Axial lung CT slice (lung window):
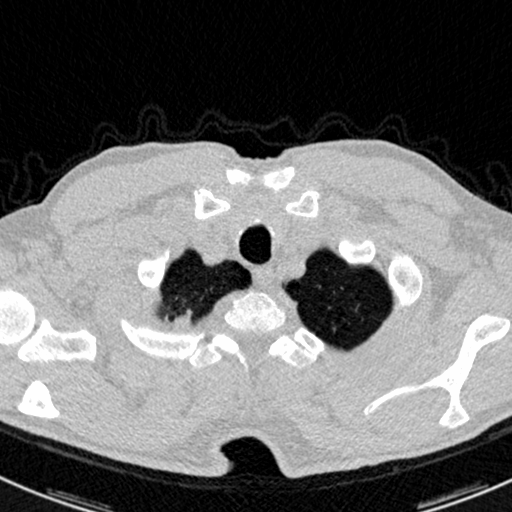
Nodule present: no